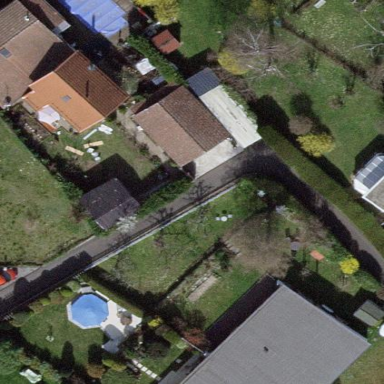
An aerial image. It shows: Garden surrounded by fence.